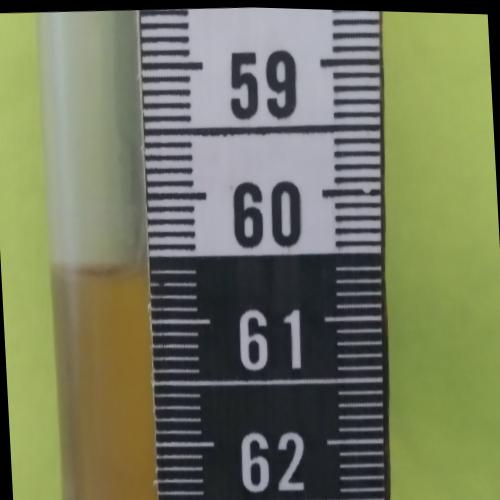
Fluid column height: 60.6 cm